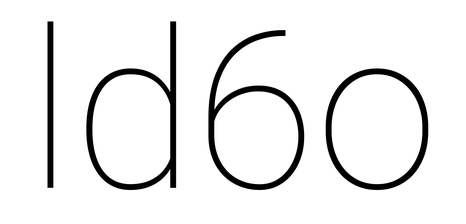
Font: Roboto_Thin